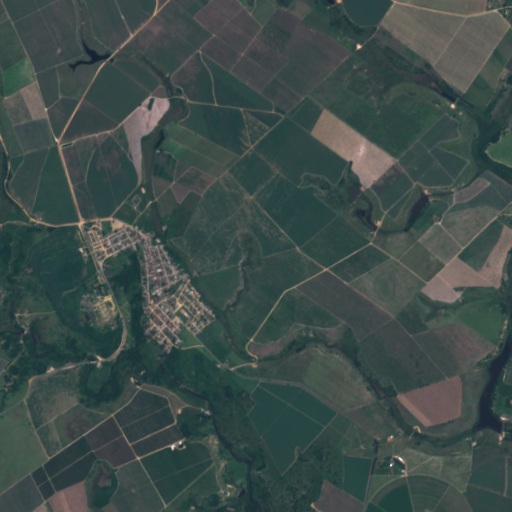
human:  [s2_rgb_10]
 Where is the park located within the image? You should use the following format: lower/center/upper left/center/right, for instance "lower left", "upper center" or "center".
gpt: The park is located in the center left of the image.
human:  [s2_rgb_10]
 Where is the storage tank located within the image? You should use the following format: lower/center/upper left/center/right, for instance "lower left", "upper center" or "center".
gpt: The storage tank is located in the center left of the image.
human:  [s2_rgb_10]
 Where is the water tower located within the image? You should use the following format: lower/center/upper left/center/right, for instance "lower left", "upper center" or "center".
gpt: The water tower is located in the center left of the image.
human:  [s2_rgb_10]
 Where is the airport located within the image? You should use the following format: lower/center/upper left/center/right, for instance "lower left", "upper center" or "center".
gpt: There is no airport in the image.